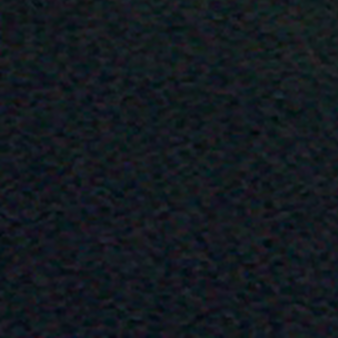
Label: other